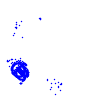
Particle: proton